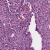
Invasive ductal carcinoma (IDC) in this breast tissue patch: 1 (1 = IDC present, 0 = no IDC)